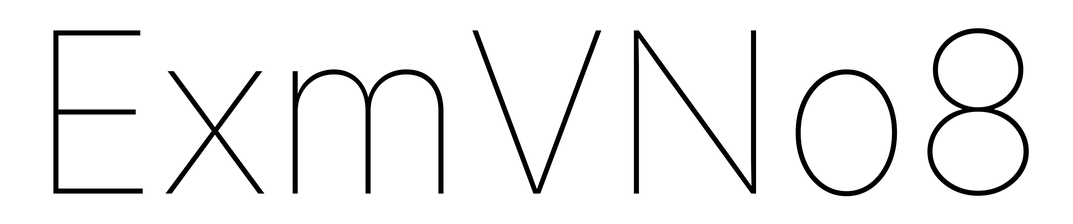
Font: Inter_Thin